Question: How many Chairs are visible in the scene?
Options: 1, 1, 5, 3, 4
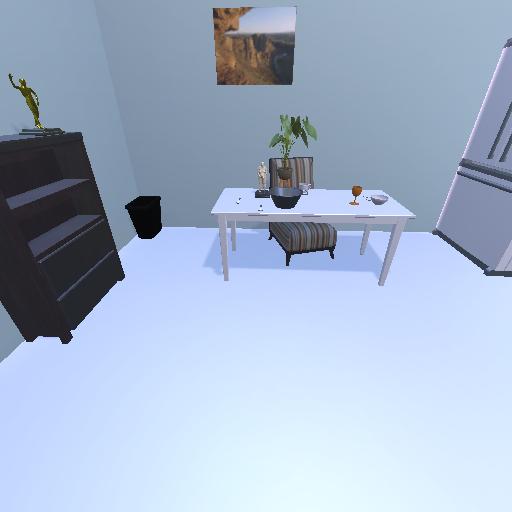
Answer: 1